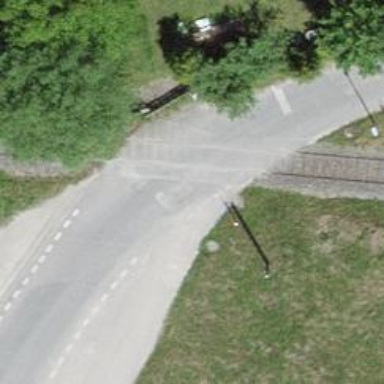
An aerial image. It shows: Railway level crossing.